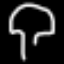
Label: mushroom